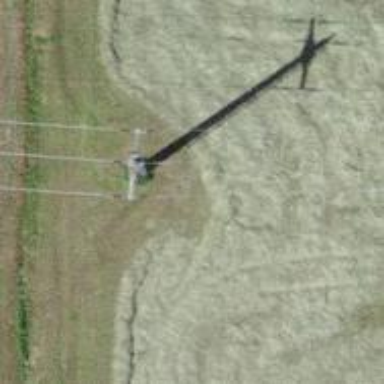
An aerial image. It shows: Power pole.